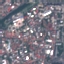
Label: Residential